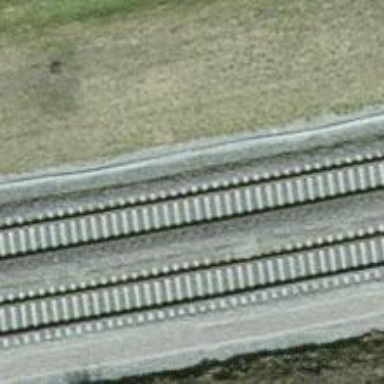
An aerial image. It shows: Single railway track with electrified contact line.